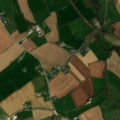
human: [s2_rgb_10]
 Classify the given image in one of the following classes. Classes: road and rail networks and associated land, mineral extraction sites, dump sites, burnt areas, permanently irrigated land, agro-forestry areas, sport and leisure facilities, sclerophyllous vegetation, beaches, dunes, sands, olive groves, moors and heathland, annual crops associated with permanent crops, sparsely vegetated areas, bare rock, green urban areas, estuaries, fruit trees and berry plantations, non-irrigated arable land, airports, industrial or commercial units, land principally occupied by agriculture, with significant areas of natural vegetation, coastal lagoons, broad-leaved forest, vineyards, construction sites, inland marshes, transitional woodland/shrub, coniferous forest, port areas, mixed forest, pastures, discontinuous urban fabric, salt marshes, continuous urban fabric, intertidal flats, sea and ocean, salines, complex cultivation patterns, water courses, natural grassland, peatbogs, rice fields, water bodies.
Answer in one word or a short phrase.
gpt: non-irrigated arable land, pastures